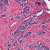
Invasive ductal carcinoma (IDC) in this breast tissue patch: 1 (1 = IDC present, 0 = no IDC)